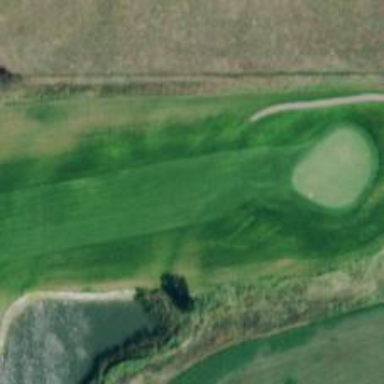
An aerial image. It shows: Golf hole.